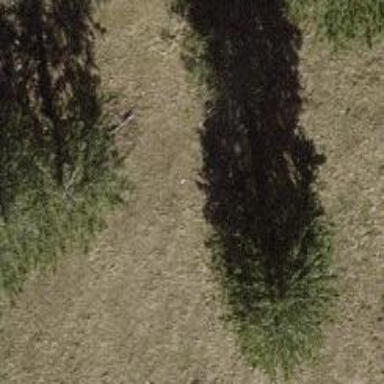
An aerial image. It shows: Beautiful tree in nature.